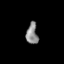
Tissue: lung
Cell type: Epithelial cells
Senescence score: 0.09812
Nuclear area (px): 239
Mean DAPI intensity: 139.264